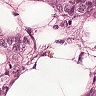
Metastatic tissue present: yes